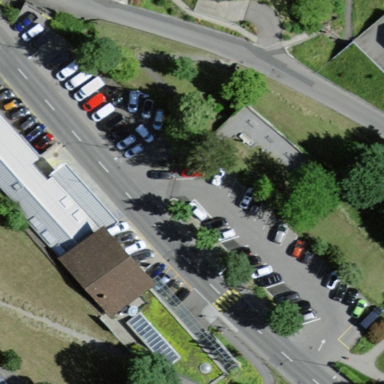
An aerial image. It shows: Parking area with surface.